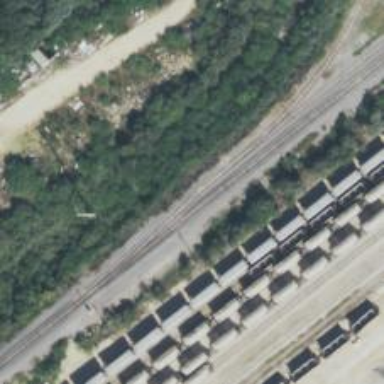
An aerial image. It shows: Railway siding for service.